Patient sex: F
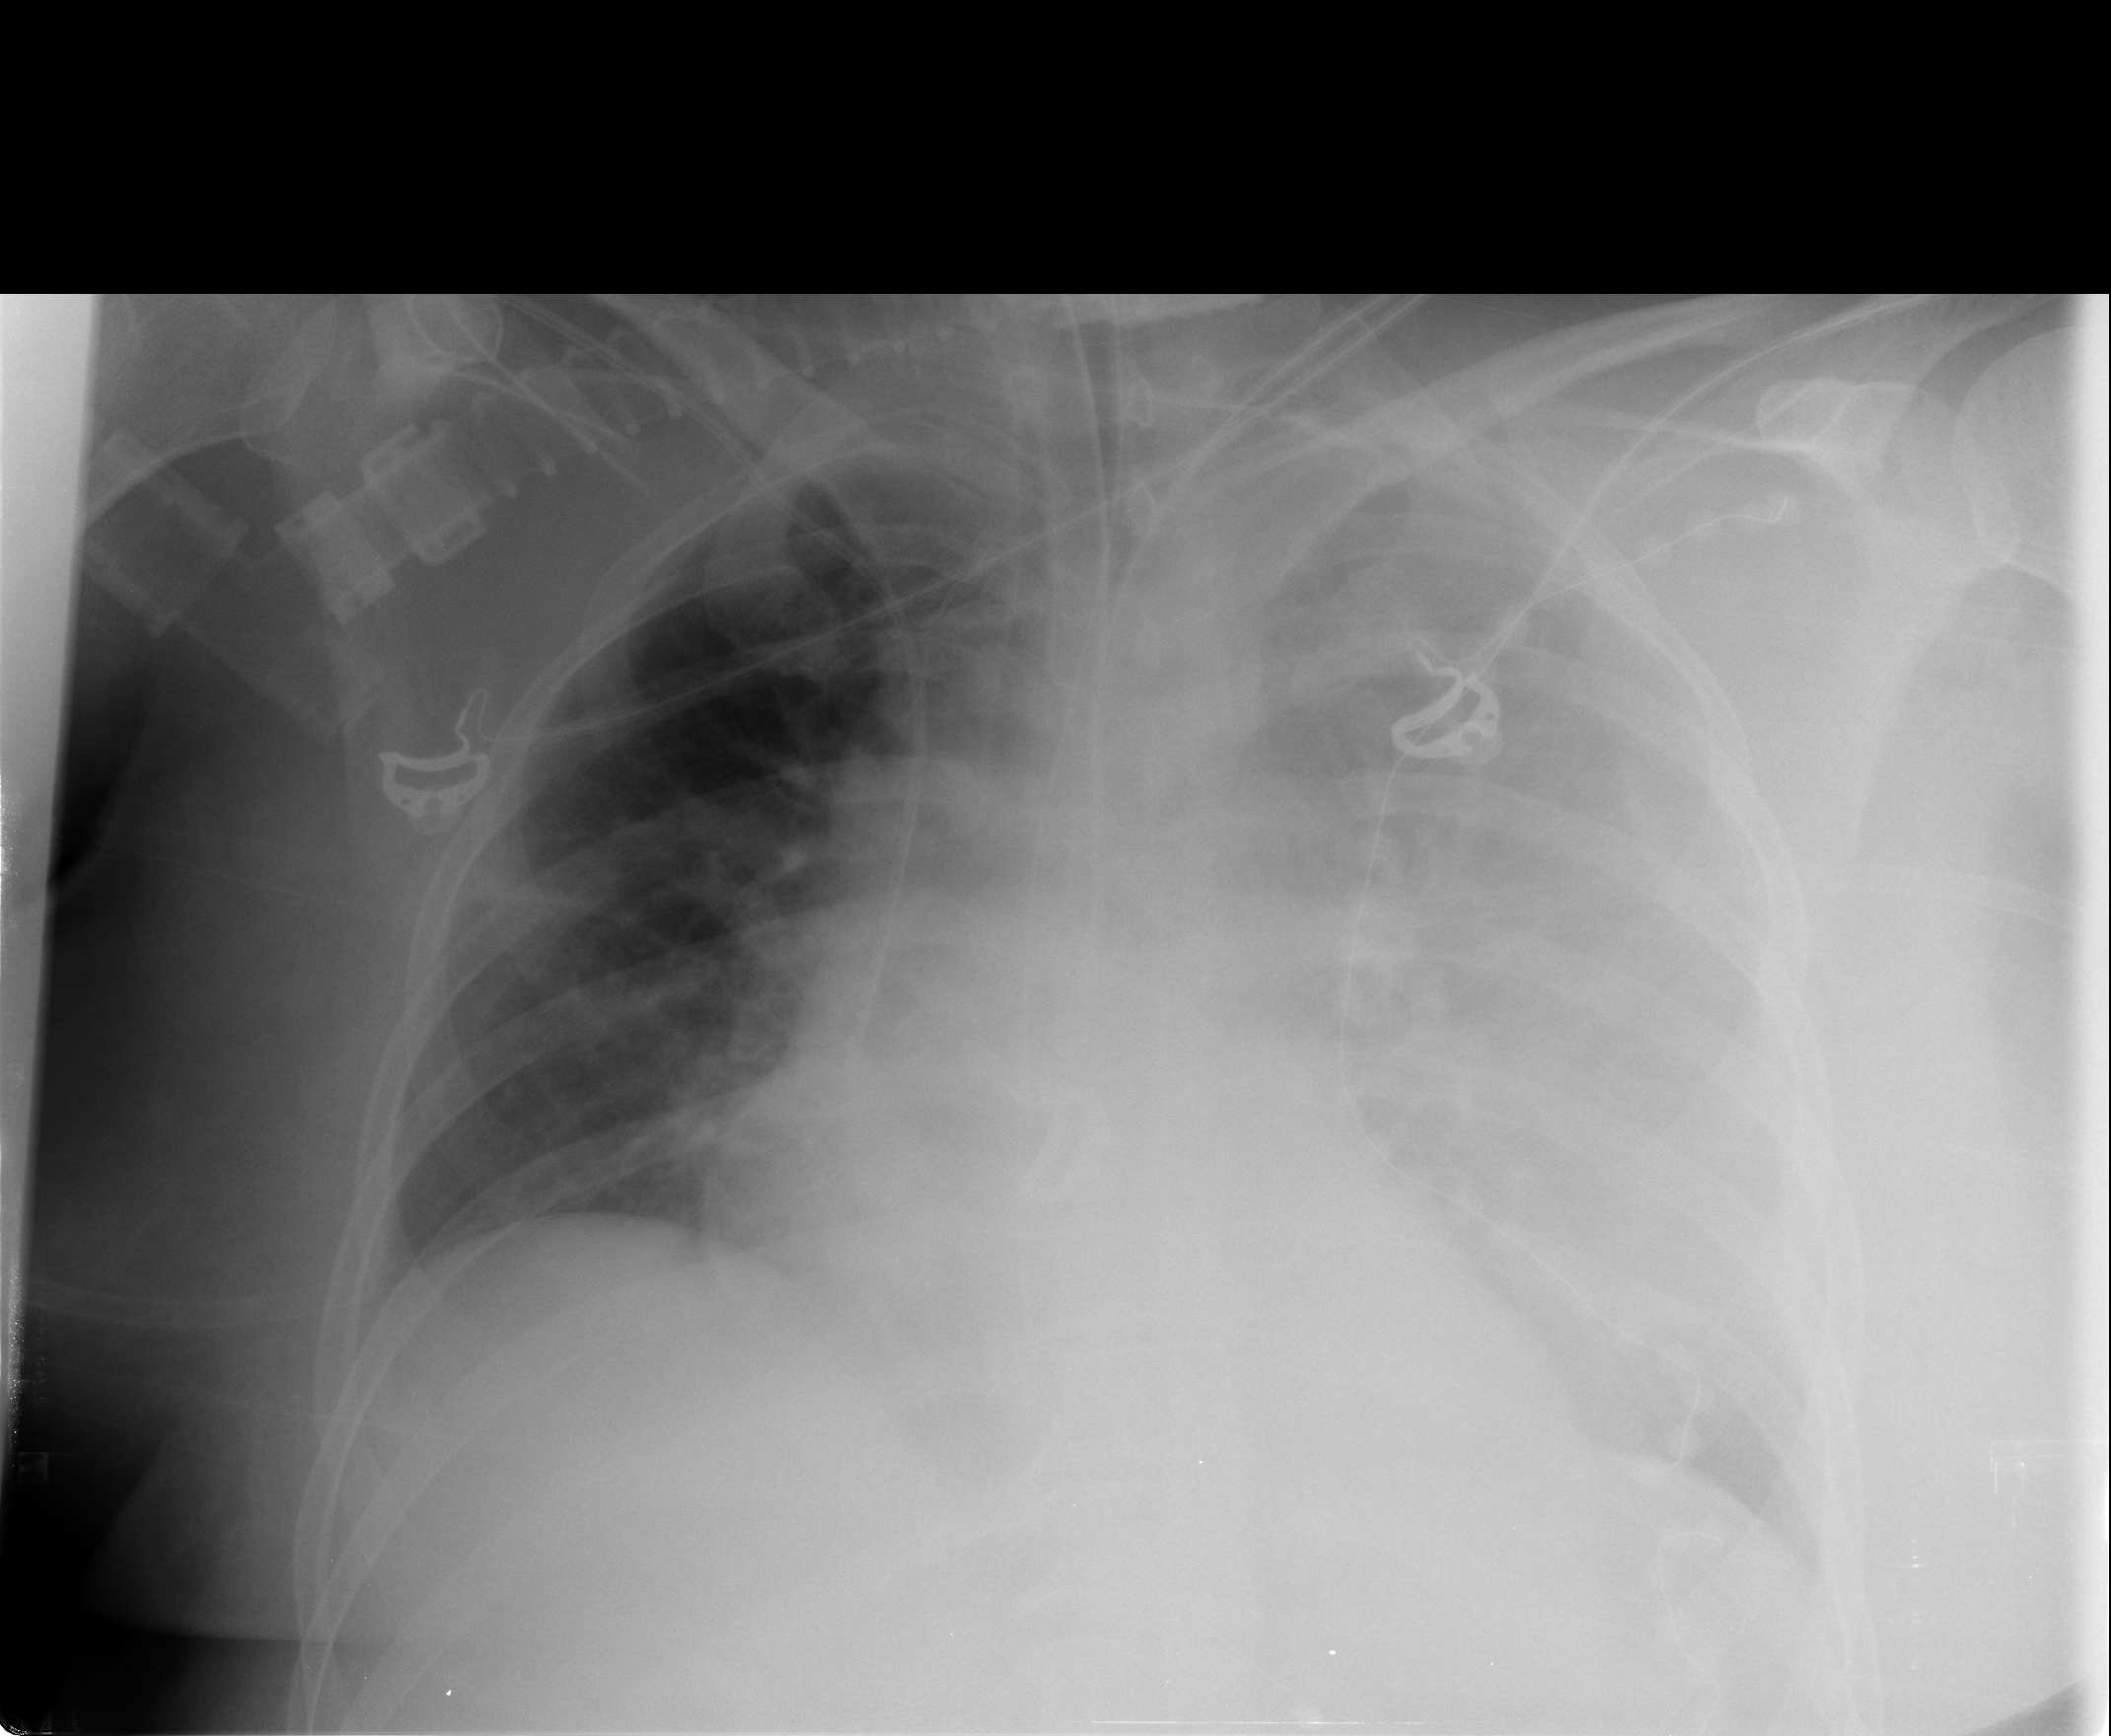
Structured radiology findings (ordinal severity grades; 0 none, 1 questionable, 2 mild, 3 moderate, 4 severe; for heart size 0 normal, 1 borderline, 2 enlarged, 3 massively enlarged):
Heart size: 0
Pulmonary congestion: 0
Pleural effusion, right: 0
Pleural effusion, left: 0
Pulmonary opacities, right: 0
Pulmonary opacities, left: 3
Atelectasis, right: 0
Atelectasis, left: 3